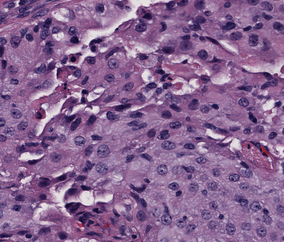
Tumor epithelial tissue: yes
Tumor-associated stroma tissue: no
Normal tissue: no